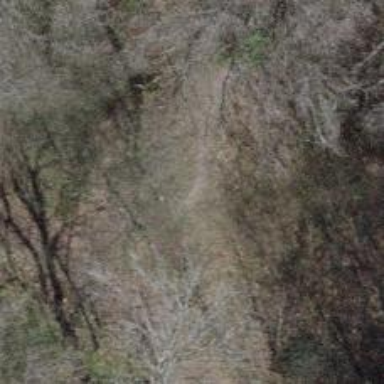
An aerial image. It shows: Dirt path.